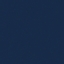
Land use / land cover: SeaLake